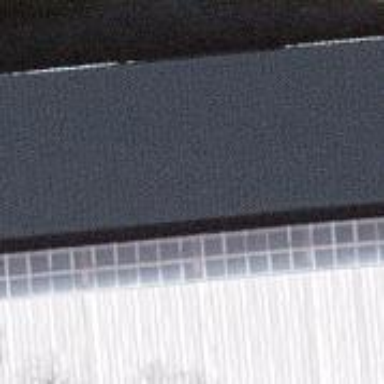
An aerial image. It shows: Gabled roof on farm auxiliary building.